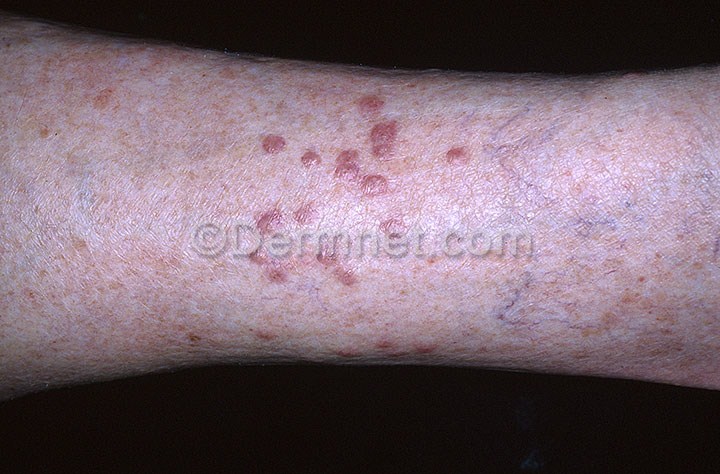
Disease: Scabies Lyme Disease and other Infestations and Bites